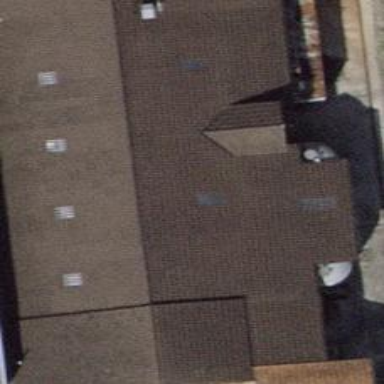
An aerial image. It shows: Industrial building.